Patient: sex M, age 51
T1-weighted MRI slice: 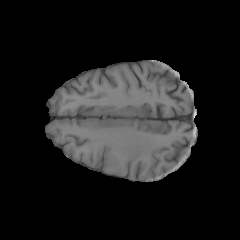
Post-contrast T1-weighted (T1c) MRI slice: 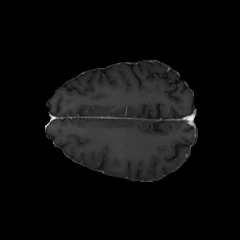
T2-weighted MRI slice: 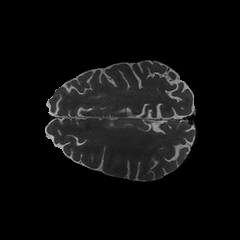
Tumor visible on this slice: no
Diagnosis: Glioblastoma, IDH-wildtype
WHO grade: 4